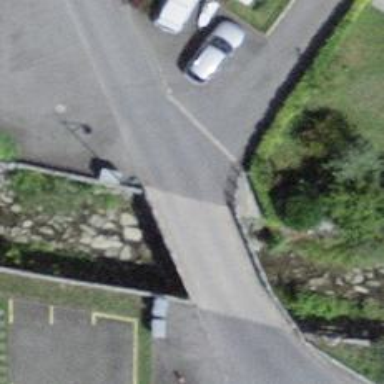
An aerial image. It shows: Residential road with bridge.